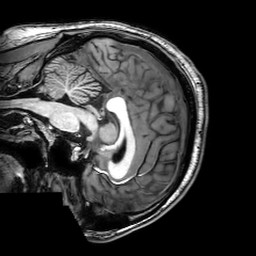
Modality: T1w
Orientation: sagittal
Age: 21
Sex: male
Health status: healthy
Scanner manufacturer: philips
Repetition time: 0.008188 s
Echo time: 0.00375 s